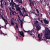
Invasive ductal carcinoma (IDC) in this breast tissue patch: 1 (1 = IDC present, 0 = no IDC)